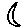
Label: moon